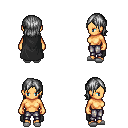
a pixel art fantasy rpg character, female body template, human, tanned skin, black cape, metal pants, gray long bangs hairstyle, white slippers, four views (front, back, left, right), 2x2 character sprite sheet, small pixel art, hard edges, no anti-aliasing